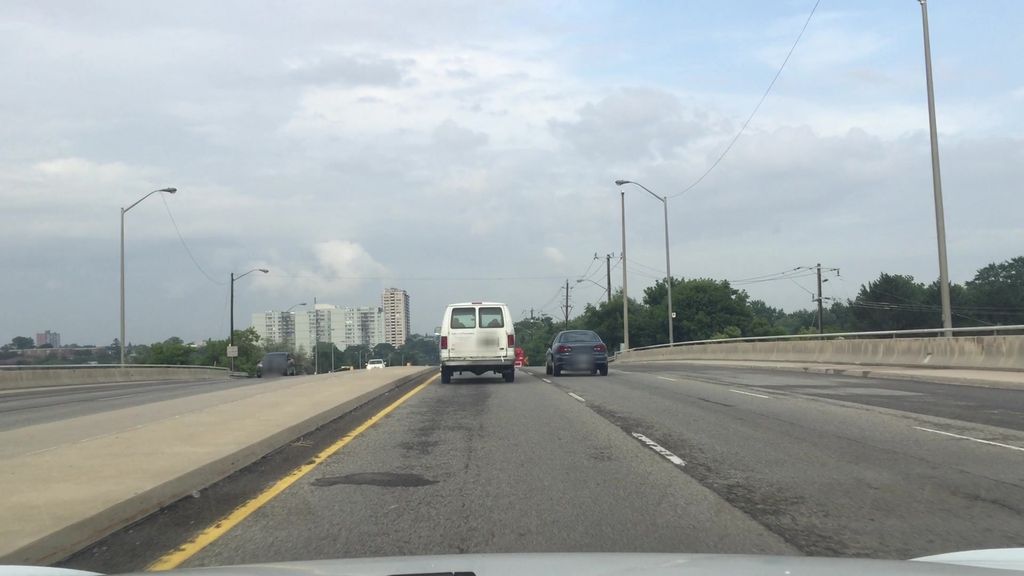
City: toronto